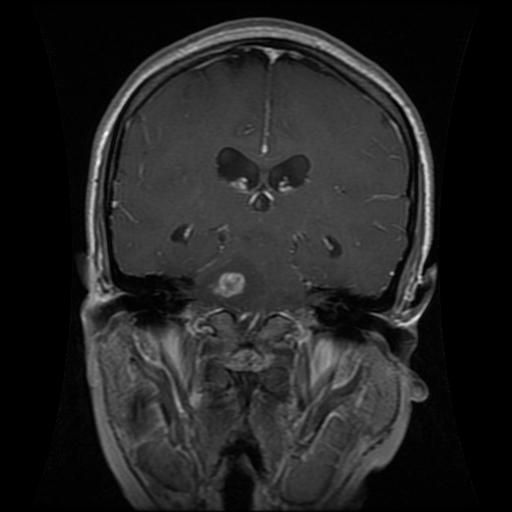
Label: glioma